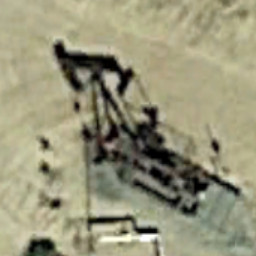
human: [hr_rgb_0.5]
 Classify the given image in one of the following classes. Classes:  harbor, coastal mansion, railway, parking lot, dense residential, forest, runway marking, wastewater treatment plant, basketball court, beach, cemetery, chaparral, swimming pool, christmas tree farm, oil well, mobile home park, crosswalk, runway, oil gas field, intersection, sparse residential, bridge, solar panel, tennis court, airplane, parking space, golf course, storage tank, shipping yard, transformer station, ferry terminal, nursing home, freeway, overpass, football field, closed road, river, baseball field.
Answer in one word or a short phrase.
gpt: oil well